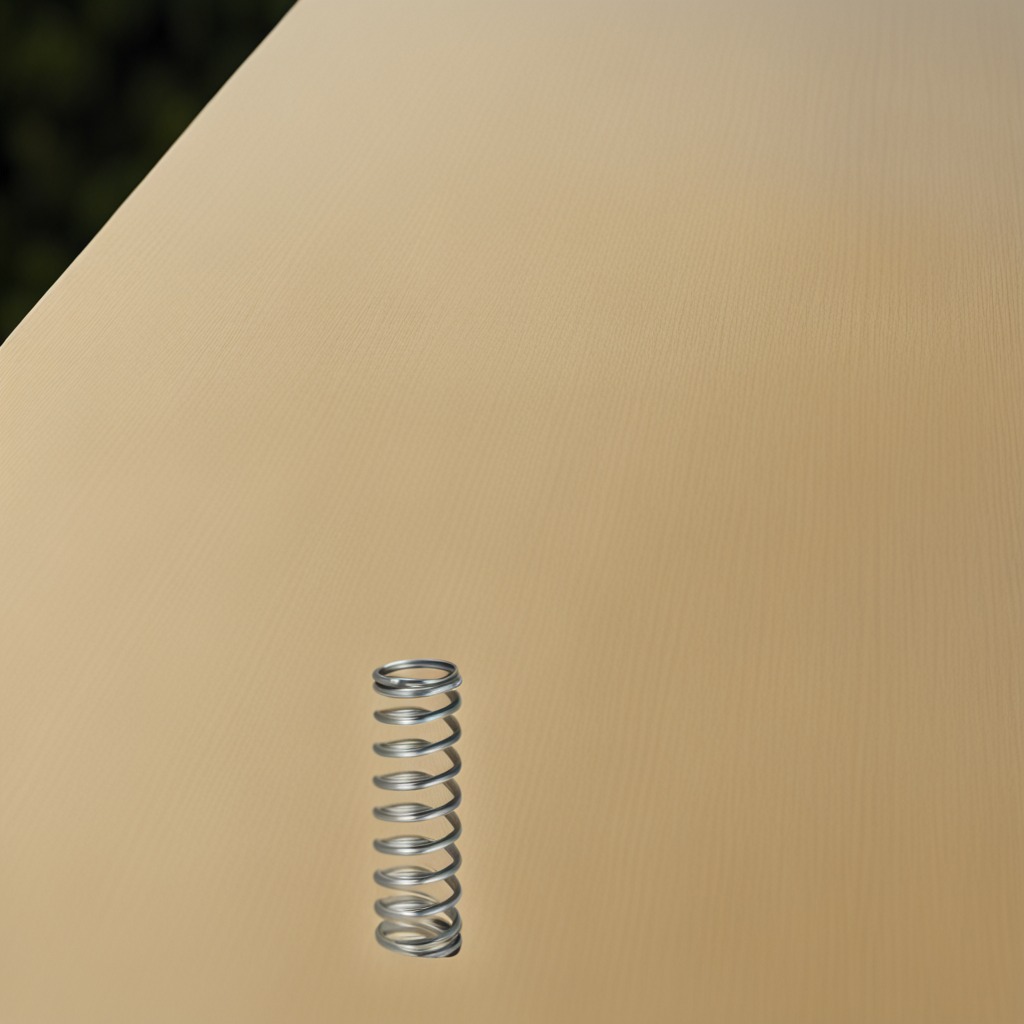
A coiled metal spring is lying on the plywood surface in a paint workshop.